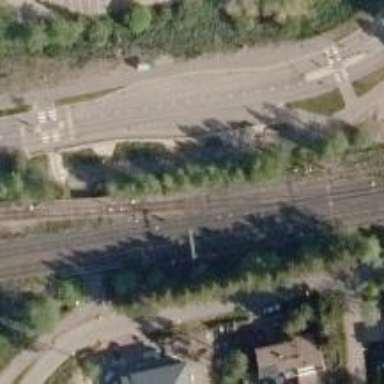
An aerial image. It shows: Railway track with continuous electrified contact lines.